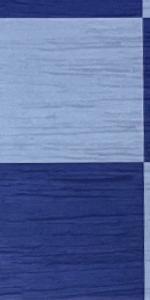
Label: Empty